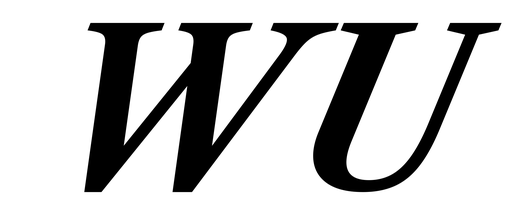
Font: LibreCaslonText-Italic_Bold_Italic